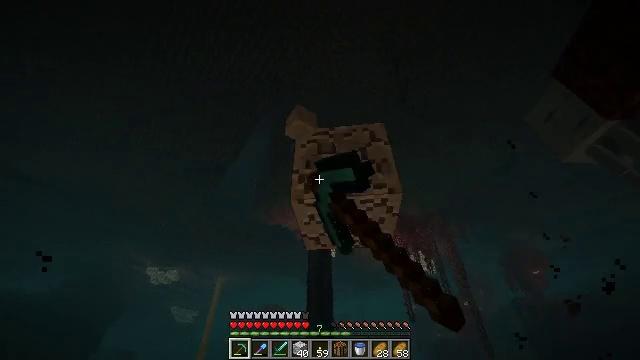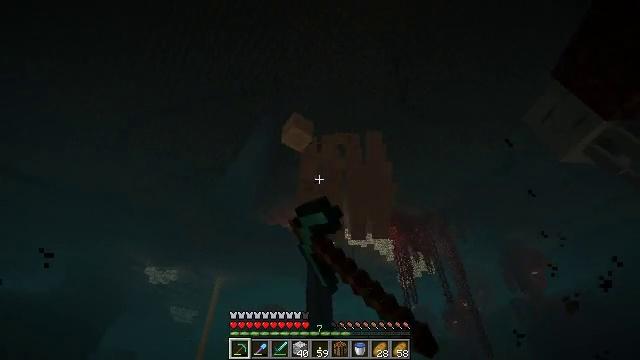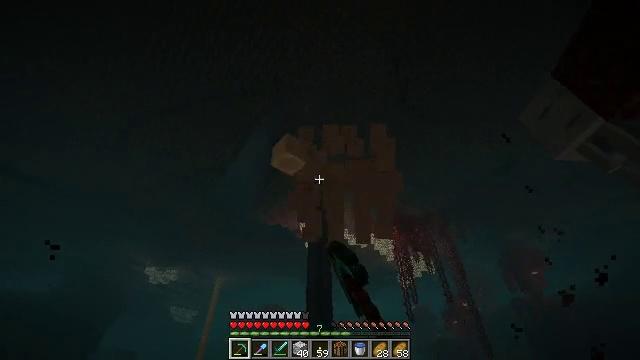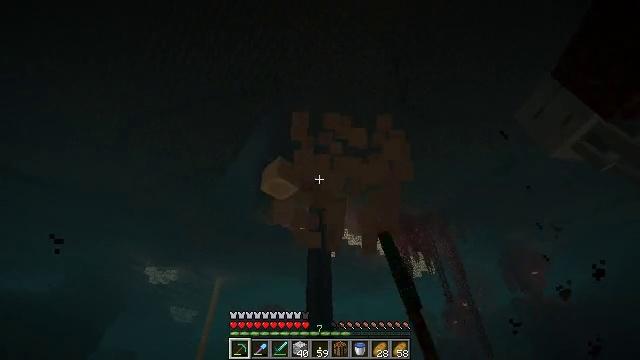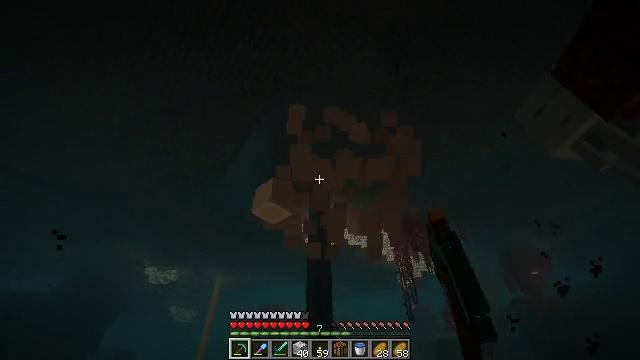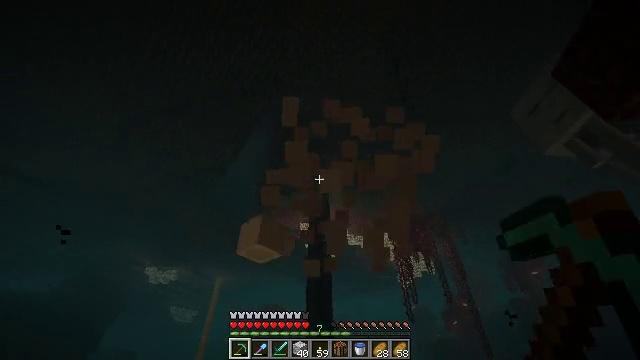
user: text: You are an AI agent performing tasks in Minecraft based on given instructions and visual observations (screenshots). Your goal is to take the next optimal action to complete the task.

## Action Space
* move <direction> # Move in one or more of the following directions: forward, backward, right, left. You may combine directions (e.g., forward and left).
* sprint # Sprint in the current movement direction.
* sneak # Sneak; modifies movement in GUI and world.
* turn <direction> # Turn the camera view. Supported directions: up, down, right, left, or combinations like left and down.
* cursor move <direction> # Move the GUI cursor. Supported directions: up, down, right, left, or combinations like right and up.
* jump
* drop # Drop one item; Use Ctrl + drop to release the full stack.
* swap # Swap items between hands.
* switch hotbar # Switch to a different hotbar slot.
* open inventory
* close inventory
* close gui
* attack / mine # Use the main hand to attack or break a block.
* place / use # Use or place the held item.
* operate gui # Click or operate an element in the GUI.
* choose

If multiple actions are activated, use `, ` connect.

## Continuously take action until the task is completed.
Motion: motion action
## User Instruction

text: Dig up the bone block in the desert or swamp biome.
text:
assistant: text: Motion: attack / mine
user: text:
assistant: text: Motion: attack / mine
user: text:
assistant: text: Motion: attack / mine
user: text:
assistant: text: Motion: attack / mine
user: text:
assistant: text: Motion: attack / mine
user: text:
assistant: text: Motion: attack / mine